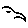
Label: bird